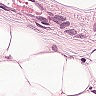
Metastatic tissue present: yes